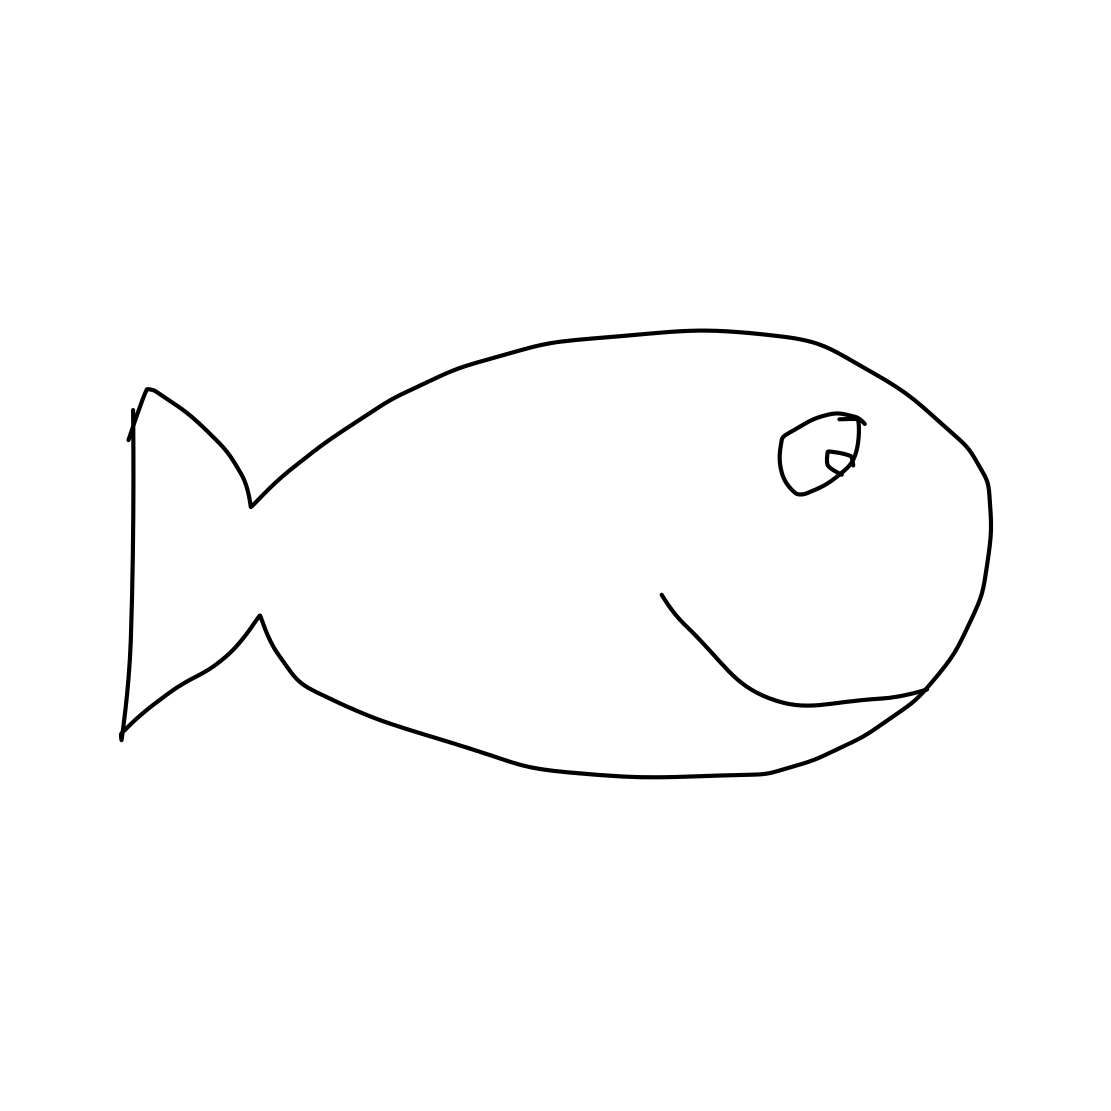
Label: fish